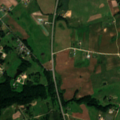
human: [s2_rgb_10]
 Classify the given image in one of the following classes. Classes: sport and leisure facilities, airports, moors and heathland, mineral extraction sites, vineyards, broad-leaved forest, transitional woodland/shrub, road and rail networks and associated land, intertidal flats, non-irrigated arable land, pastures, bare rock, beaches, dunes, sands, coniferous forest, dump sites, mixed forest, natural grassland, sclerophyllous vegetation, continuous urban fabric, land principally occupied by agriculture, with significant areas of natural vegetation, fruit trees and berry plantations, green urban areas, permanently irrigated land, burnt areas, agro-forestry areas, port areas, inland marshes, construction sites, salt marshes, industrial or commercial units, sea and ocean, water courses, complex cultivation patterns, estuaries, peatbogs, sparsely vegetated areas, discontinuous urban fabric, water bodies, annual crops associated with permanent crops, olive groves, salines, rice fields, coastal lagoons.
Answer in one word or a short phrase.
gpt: discontinuous urban fabric, non-irrigated arable land, pastures, complex cultivation patterns, land principally occupied by agriculture, with significant areas of natural vegetation, broad-leaved forest